Question: I have a list of string, int and object. I need to populate a datagridview with those values, but when I tried to populate the object value doesn't work.
This is my declaration for the class:
'''
public int ClientAddressId { get; set; }
public int ClientId { get; set; }
public CityModel City { get; set; }
public CountyModel County { get; set; }
public string StreetName { get; set; }
public string StreetNo { get; set; }
'''
This is my declaration for the method that return a list:
'''
public BindingList<ClientAddressModel> GetClientAddressBi(int clientId)
{
DAClientAddress dac = new DAClientAddress();
DataTable dt = new DataTable();
dt = dac.GetClientAddress(clientId);
BindingList<ClientAddressModel> list = new BindingList<ClientAddressModel>();
for (int i = 0; i < dt.Rows.Count; i++)
{
ClientAddressModel address = new ClientAddressModel();
address.ClientAddressId = Convert.ToInt32(dt.Rows[i]["ClientAddressId"].ToString());
address.ClientId = Convert.ToInt32(dt.Rows[i]["ClientId"].ToString());
address.City = new CityModel
{
CityId = Convert.ToInt32(dt.Rows[i]["CityId"].ToString()),
CityName = dt.Rows[i]["CityName"].ToString()
};
address.County = new CountyModel{
CountyId = Convert.ToInt32(dt.Rows[i]["CountyId"].ToString()),
CountyName = dt.Rows[i]["CountyName"].ToString()
};
address.StreetName = dt.Rows[i]["StreetName"].ToString();
address.StreetNo = dt.Rows[i]["StreetNo"].ToString();
list.Add(address);
}
'''
This is where I suppose to populate datagrid view
'''
BLClientAddress blca = new BLClientAddress();
BindingList<ClientAddressModel> list = blca.GetClientAddressBi(PartnerId );
dataGridClientAddress.DataSource = list;
'''
That is what my app return

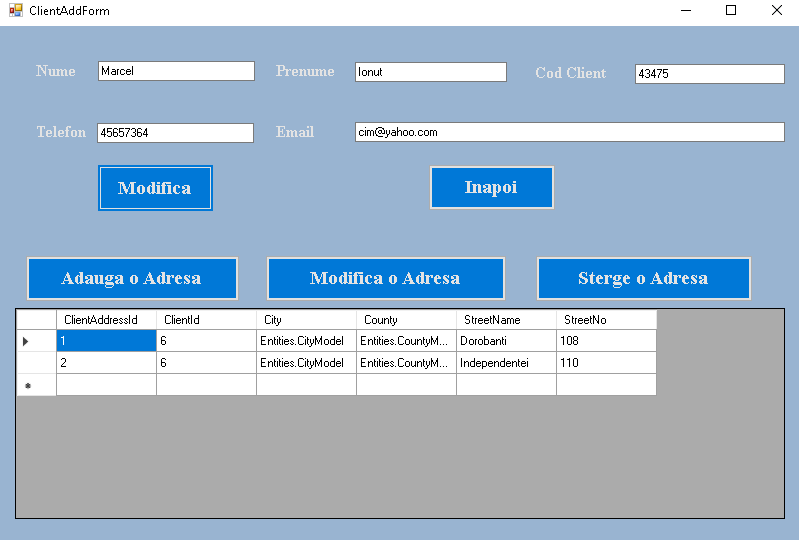
Answer: For a simple scenario like this one I suggest to simply add an override for the ToString method inside the classes CityModel and CountyModel
'''
public class CityModel
{
public int CityId { get; set; }
public string CityName { get; set; }
public override string ToString()
{
return CityName;
}
}
public class CountyModel
{
public int CountyId { get; set; }
public string CountyName { get; set; }
public override string ToString()
{
return CountyName;
}
}
'''
The DataGridViewTextBoxColumn calls the ToString() on the County and City properties to get the value to display. If you don't override that method you get the object's name. With the override you get what you decide to return from that method.